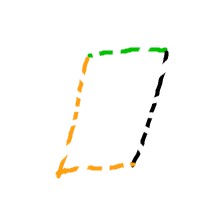
Shape: parallelogram